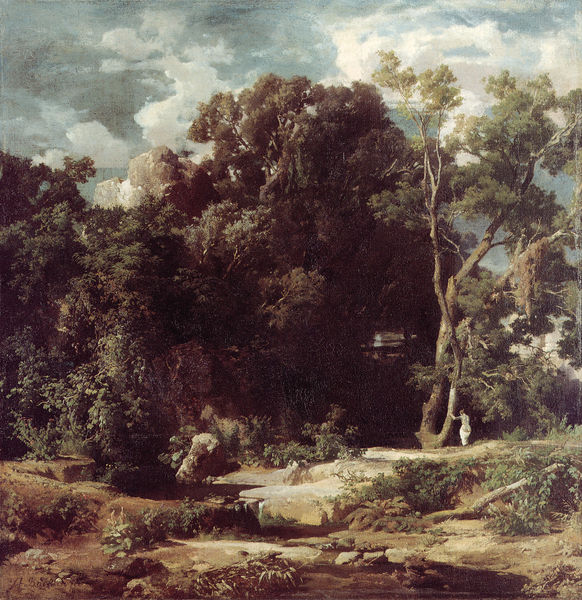
Titel: Römische Landschaft
Künstler: Arnold Böcklin
Institution: New York, The Brooklyn Museum
Schlagwörter: baum, blau, felsen, gemälde, himmel, laub, mann, nackt, schatten, wasser, weiß, wolken, baden, bäume, fluss, grün, landschaft, ocker, ufer, äste, blumen, braun, frau, rücken, stützen, gebäude, rot, weg, wolke, malerei, mensch, stein, steine, bach, baumstamm, erde, natur, stamm, sonne, figur, person, pflanzen, wald, sommer, fels, romantik, burg, wasserlauf, anlehnen, details, blaub, casper david friedrich, himmel wolken, setin, frau beim umziehen